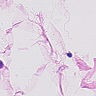
Metastatic tissue present: no